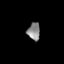
Tissue: skin
Cell type: Epithelial cells
Senescence score: 0.2796
Nuclear area (px): 217
Mean DAPI intensity: 135.083